Question: Hi I have problem while I am trying to create dynamic texture to assign as a background in my ogre window. I want to assign values dynamicly for an each pixel of texture and then I use this texture as a background.
I use this code to create dynamic texture.
'''
Ogre::TexturePtr texture = Ogre::TextureManager::getSingleton().createManual("BackgroundTex", Ogre::ResourceGroupManager::DEFAULT_RESOURCE_GROUP_NAME, Ogre::TEX_TYPE_2D, 800, 600, 0, Ogre::PF_R8G8B8, Ogre:: TU_DYNAMIC);
Ogre::MaterialPtr material = Ogre::MaterialManager::getSingleton().create("BackgroundMat",Ogre::ResourceGroupManager::DEFAULT_RESOURCE_GROUP_NAME);
material->getTechnique(0)->getPass(0)->createTextureUnitState("BackgroundTex");
material->getTechnique(0)->getPass(0)->setSceneBlending(Ogre::SBT_TRANSPARENT_COLOUR);
Ogre::Rectangle2D* rect = new Ogre::Rectangle2D(true);
rect->setCorners(-1.0, 1.0, 1.0, -1.0);
rect->setRenderQueueGroup(Ogre::RENDER_QUEUE_BACKGROUND);
rect->setBoundingBox(Ogre::AxisAlignedBox(-100000.0 * Ogre::Vector3::UNIT_SCALE, 100000.0 * Ogre::Vector3::UNIT_SCALE));
Ogre::SceneNode* node = sceneManager->getRootSceneNode()->createChildSceneNode("BackgroundMat");
node->attachObject(rect);
node->setVisible(true);
rect->setMaterial("BackgroundMat");
Ogre::HardwarePixelBufferSharedPtr pixelBuffer = texture->getBuffer();
pixelBuffer->lock(Ogre::HardwareBuffer::HBL_DISCARD);
const Ogre::PixelBox& pixelBox = pixelBuffer->getCurrentLock();
Ogre::uint8* pDest = static_cast<Ogre::uint8*>(pixelBox.data);
for(size_t i=0; i < 600; i++)
{
for(size_t j=0; j < 800; j++)
{
*pDest++ = 0;
*pDest++ = 0;
*pDest++ = 255;
}
}
pixelBuffer->unlock();
'''
in this piece of code I assign blue ( R:0 G:0 B:255 ) for each value. I expect to obtain full of blue window but instead of blue background I obtain this background that seen in the picture.

Instead of blue background, in the texture that I obtain there are 3 different color types and they are always repeat sequently. Blue pixels are true but the other 2 color would be blue as well. I cant find reason that cause this problem. What can I do? What is a wrong part?
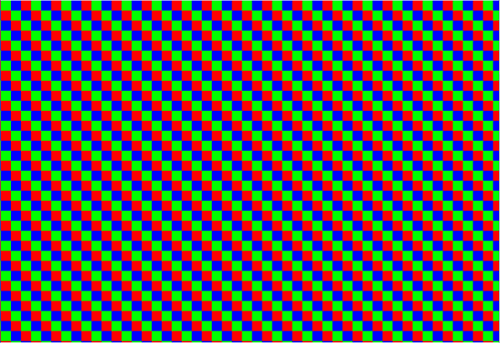
Answer: According to Christopher's comment:
I have no experience with Ogre3D, but can it be that it actually gives you the image data as RGBA (or BGRA, or ARGB) instead of just RGB. So you miss an additional 'pDest++' (or maybe '*pDest++ = 255') and therefore in the first loop interation you get blue, then green, then red and then blue again, ..., which would somehow coincide with your shown image.
In your comment you say (if I understood correctly) that you get a completely red image when you add an additional '++pDest' in the loop. This at least tells us that you indeed get a 4-component image from Ogre3D, since we now are not out of sync with the colors anymore and have only a single color. But since this color is red, it seems Ogre3D gives you the image data as BGRA. So just set the first component to 255 instead of the third (and of course keep this additional '++pDest' in there).
You may have specified the texture as 'PF_R8G8B8', but it seems Ogre3D has some freedom regarding the layout of the image data in the buffer and actually the graphics driver also has some freedom regarding the memory layout of the textures and often a 32-bit RGBA or BGRA image has some advantages over 24-bit RGB.
It may also depend what underlying graphics API (D3D or GL) is used by Ogre3D and which is the standard there. In GL for example you cannot map texture memory directly and need to use a PBO for this, whose memory layout can in turn be chosen different from the texture. I don't know about D3D, but I think D3D especially likes BGRA layout.
You can also check 'pixelBox.format' to see what format the data has.